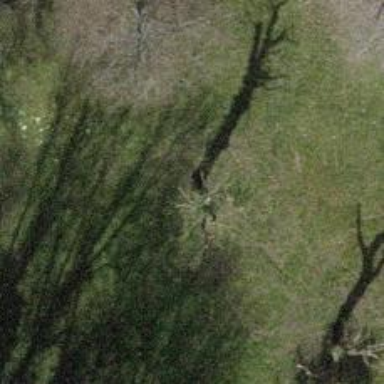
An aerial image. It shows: Deciduous broadleaved tree.